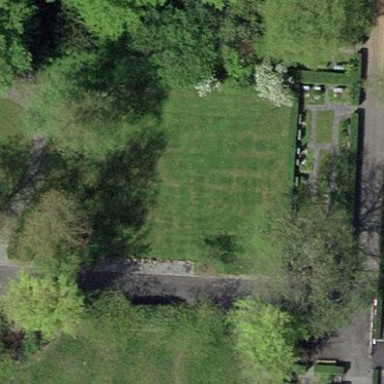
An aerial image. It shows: Grave yard.